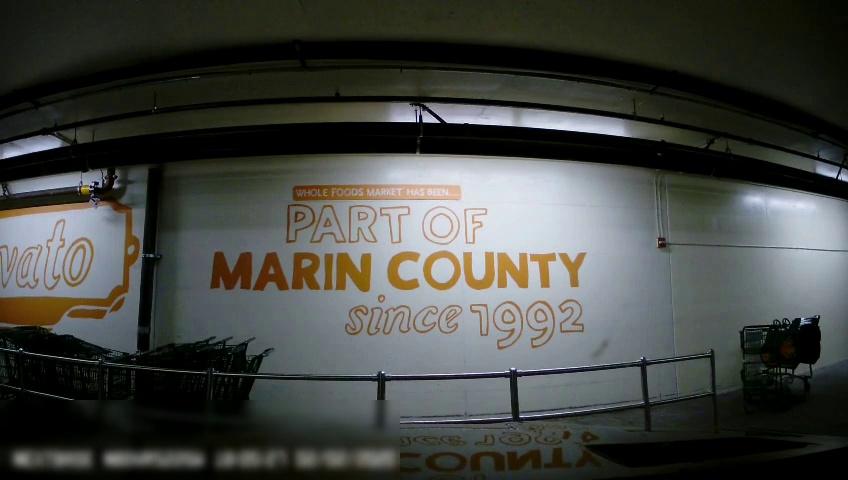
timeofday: Dusk/Dawn/Twilight
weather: Other